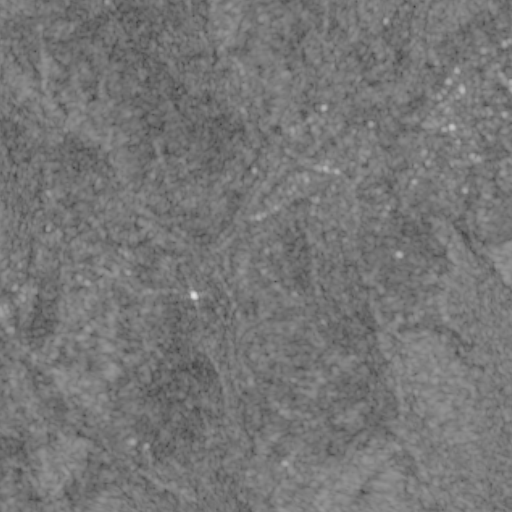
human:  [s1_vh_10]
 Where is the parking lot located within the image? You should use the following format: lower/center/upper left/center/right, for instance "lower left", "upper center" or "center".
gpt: The parking lot is located in the lower left of the image.
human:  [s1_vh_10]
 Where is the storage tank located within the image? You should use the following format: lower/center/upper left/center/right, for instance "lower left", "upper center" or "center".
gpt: The storage tank is located in the upper right of the image.
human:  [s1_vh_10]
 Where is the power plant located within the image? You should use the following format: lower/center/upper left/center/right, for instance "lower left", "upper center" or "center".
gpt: There is no power plant in the image.

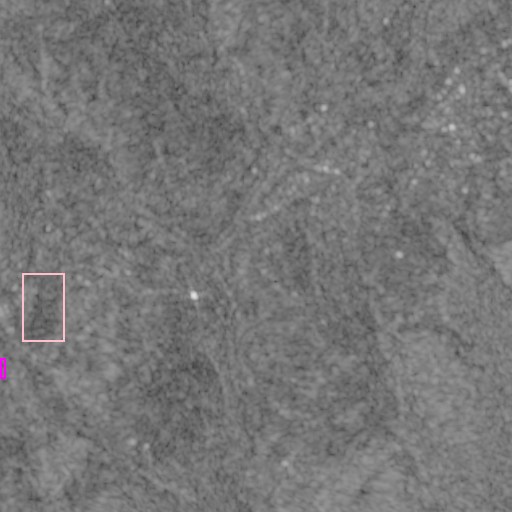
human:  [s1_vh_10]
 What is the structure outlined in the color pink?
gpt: The structure outlined in pink is a crop field.
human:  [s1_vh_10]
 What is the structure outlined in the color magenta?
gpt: The structure outlined in magenta is a park.
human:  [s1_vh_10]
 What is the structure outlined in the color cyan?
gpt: There is no cyan outline.